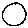
Label: circle